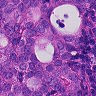
Metastatic tissue present: yes